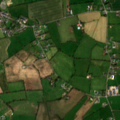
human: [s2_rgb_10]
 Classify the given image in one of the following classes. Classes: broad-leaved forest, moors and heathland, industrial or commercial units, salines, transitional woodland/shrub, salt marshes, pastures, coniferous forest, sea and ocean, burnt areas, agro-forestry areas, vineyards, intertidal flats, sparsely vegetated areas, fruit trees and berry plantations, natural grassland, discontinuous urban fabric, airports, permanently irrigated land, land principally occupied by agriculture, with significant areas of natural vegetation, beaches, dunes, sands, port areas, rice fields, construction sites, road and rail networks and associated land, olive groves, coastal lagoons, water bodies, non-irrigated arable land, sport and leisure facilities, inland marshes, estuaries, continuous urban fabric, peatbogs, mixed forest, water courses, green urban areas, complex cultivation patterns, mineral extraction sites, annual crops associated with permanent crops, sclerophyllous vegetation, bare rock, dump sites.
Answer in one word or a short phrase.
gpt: discontinuous urban fabric, non-irrigated arable land, pastures